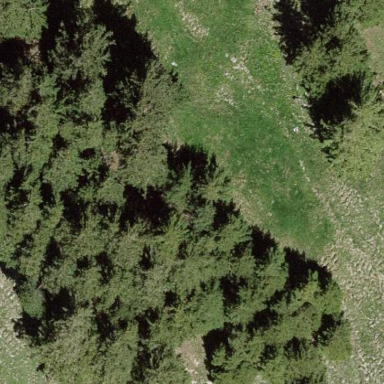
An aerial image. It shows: Woodland consisting mainly of needle-leaved trees.